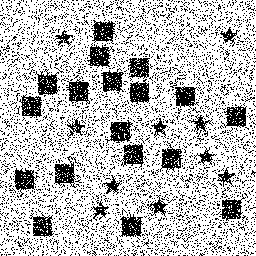
Squares: 18
Triangles: 0
Stars: 10
Total shapes: 28